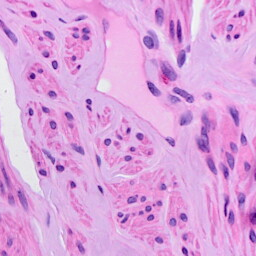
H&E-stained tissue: Ovarian